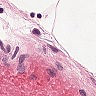
Metastatic tissue present: no